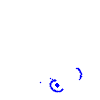
Particle: proton